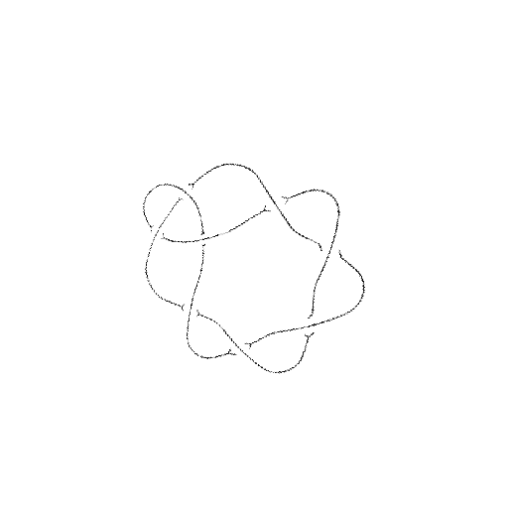
Crossing number: 8